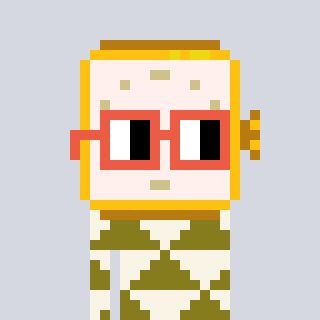
a pixel art character with square orange glasses, a watch-shaped head and a gunk-colored body on a cool background